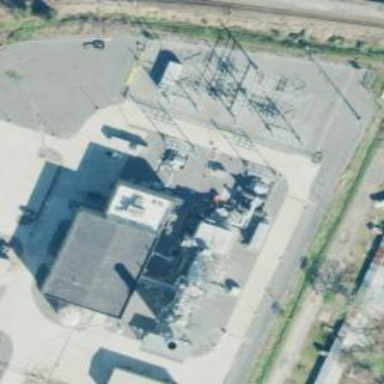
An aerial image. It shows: Gas turbine generator.